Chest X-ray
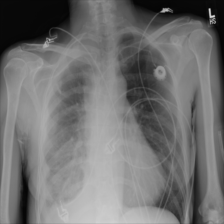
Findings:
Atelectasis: negative
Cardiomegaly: negative
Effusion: negative
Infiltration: negative
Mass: negative
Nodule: negative
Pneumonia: negative
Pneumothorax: negative
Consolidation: negative
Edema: negative
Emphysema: negative
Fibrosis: negative
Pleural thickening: negative
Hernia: negative